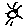
Label: sun